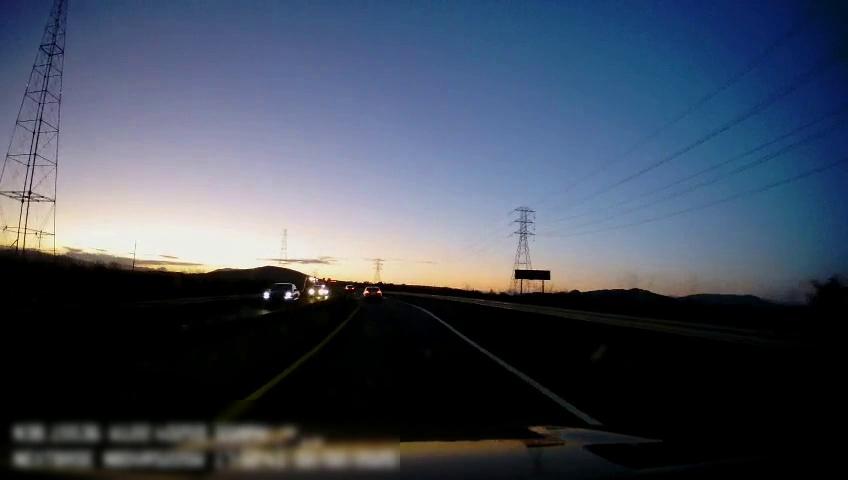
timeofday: Dusk/Dawn/Twilight
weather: Sunny
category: Drivable Space
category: Vehicles | Car
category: Vehicles | SUV
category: Vehicles | SUV
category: Lanes | Current Lane
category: Lanes | Current Lane
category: Traffic | Signs